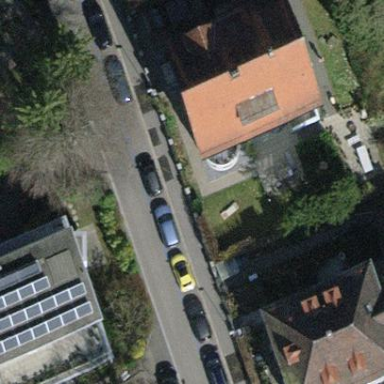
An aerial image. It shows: Image showing building with apartments.